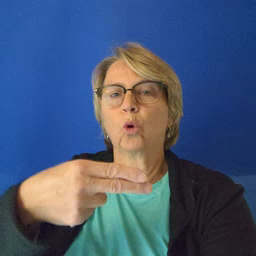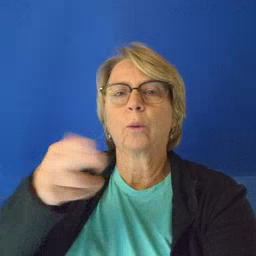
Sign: room